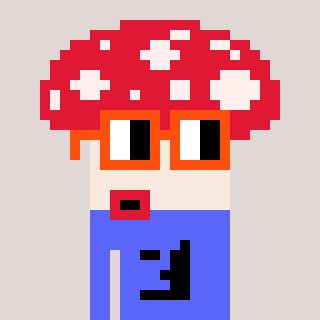
a pixel art character with square orange glasses, a mushroom-shaped head and a purple-colored body on a warm background